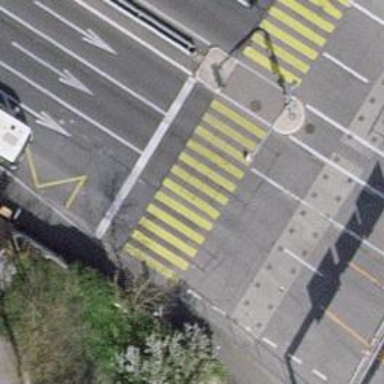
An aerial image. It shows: Crossing with zebra markings controlled by traffic signals.